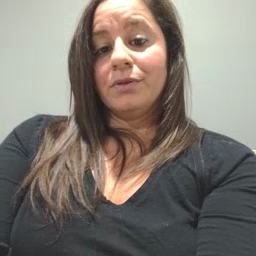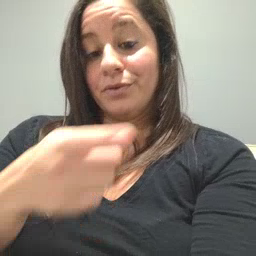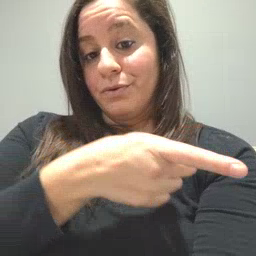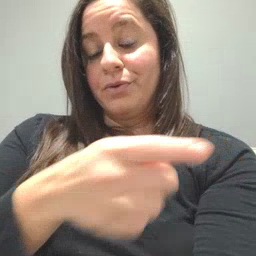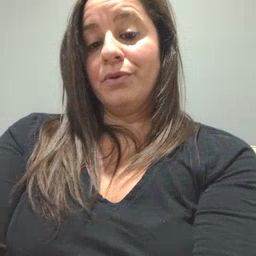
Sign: there